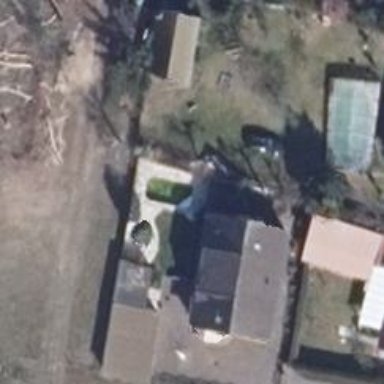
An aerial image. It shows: Swimming pool located in leisure land.